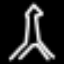
Label: The Eiffel Tower